Interaction volume radius: 5 \u00c5
Interaction volume height: 10 \u00c5
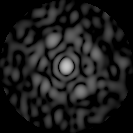
Disorder parameter: 0.7593